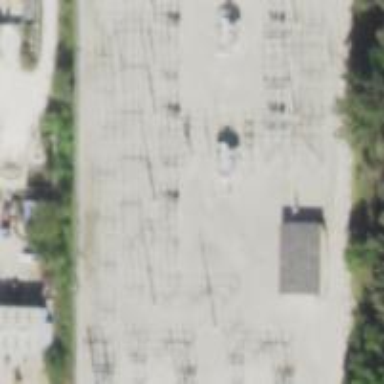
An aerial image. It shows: Switch for power supply.